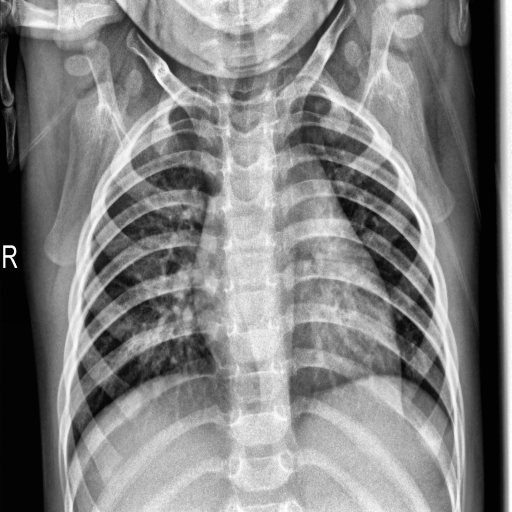
Finding: NORMAL